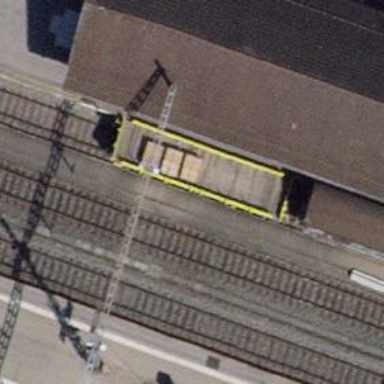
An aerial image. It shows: Railway milestone.